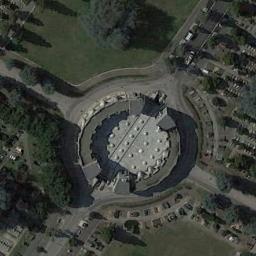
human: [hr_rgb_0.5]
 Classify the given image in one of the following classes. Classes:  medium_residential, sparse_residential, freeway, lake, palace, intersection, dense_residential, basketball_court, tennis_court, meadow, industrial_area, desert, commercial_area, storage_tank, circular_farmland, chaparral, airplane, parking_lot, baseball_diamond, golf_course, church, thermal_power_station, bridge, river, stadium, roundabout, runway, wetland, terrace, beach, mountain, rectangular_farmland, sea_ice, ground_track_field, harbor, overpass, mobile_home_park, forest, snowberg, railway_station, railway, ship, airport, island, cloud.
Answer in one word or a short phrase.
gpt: roundabout